Current action and preconditions to check: trajectory_clear

Your task: For each precondition in the list above, predict whether it will hold at this action.

Consider the current scene as observed from the mobile robot's camera, and analyze the predicted future states of all dynamic agents (e.g., people, animals, vehicles, or any moving entities) within the NEXT SECOND.

IMPORTANT: Only answer "very likely" if you are absolutely certain—based on strong, clear evidence—that a dynamic agent will violate the precondition in the predicted future state. Do NOT answer "very likely" for unlikely, ambiguous, or low-probability risks.

Ask yourself for each precondition: Is there a high probability, with clear and convincing evidence, that the predicted future states of any dynamic agent will interfere with the predicted future state of the currently executing action within the NEXT SECOND, causing that precondition to fail?

Assess the risk level based on these predictions. Use "likely" or "very likely" if motions create a clear risk of interference.

Use "neutral" or "improbable" if agents are nearby but their predicted paths are clearly diverging or non-conflicting.

Failure Risk Categories: "very improbable", "improbable", "neutral", "likely", "very likely"

Answer Format: Output ONLY the probability_of_failure value from these categories: "very improbable", "improbable", "neutral", "likely", "very likely"

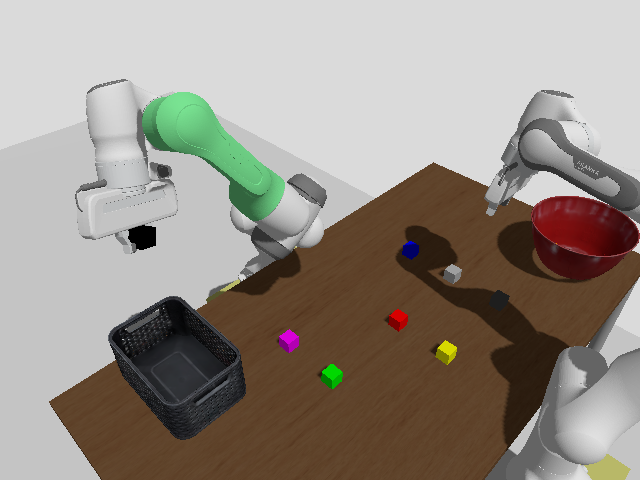

Answer: very improbable